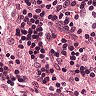
Metastatic tissue present: no